Question: I am currently making a <URL> for an example.
I am looking for a way to use <URL> in Corona as follows: :
'''
local iaAnchor = unicodeToUtf8(0xfff9)
local iaSep = unicodeToUtf8(0xfffa)
local iaTerm = unicodeToUtf8(0xfffb)
local options = {
parent = localGroup,
text = iaAnchor .. "Han " .. iaSep .. "kan" .. iaTerm .. iaAnchor .."Zi " .. iaSep .. "zi" .. iaTerm,
x = 285,
y = 195,
font = "LastResort",
fontSize = 24,
}
local testText = display.newText(options)
'''
Unfortunately, I had no success and ended up getting something like this:

So, my question is, <URL>? Or is this not an actual usable feature in Unicode? I just want to make sure that I am not wasting my time trying to get this stuff to work.
I checked out the Interlinear Annotation Characters section in <URL> is a bit misleading.
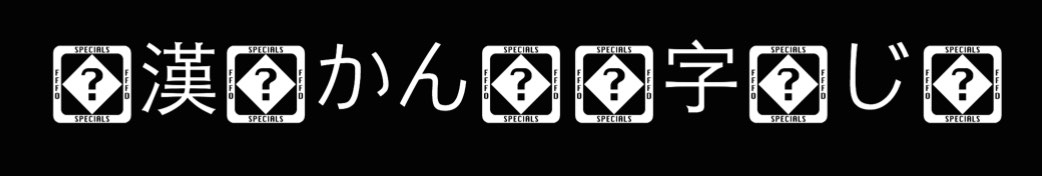
Answer: Interlinear Annotation Characters are a generic tool for annotating text (like Furigana, Bopomofo, or other phonetic guides), but the Unicode Standard doesn't specify how they should be interpreted or rendered. That is, you will probably have to implement rendering support for them yourself because most libraries do not know what to do with them.
It might be easier to use a higher-level protocol that already supports rendering Ruby text. For example, if you have access to an API that can render HTML, you can use the '<ruby>'/'<rt>' tags--which have well-defined rendering semantics.